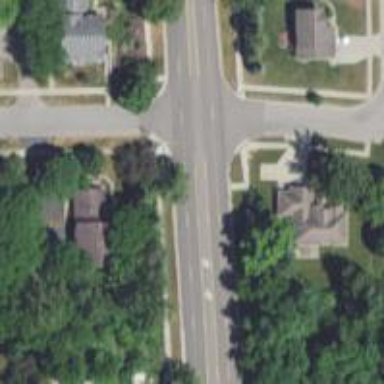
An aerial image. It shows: Unmarked road crossing.